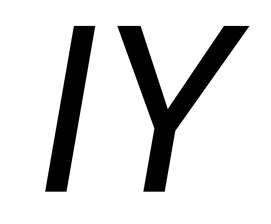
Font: Roboto-Italic_Italic